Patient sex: M
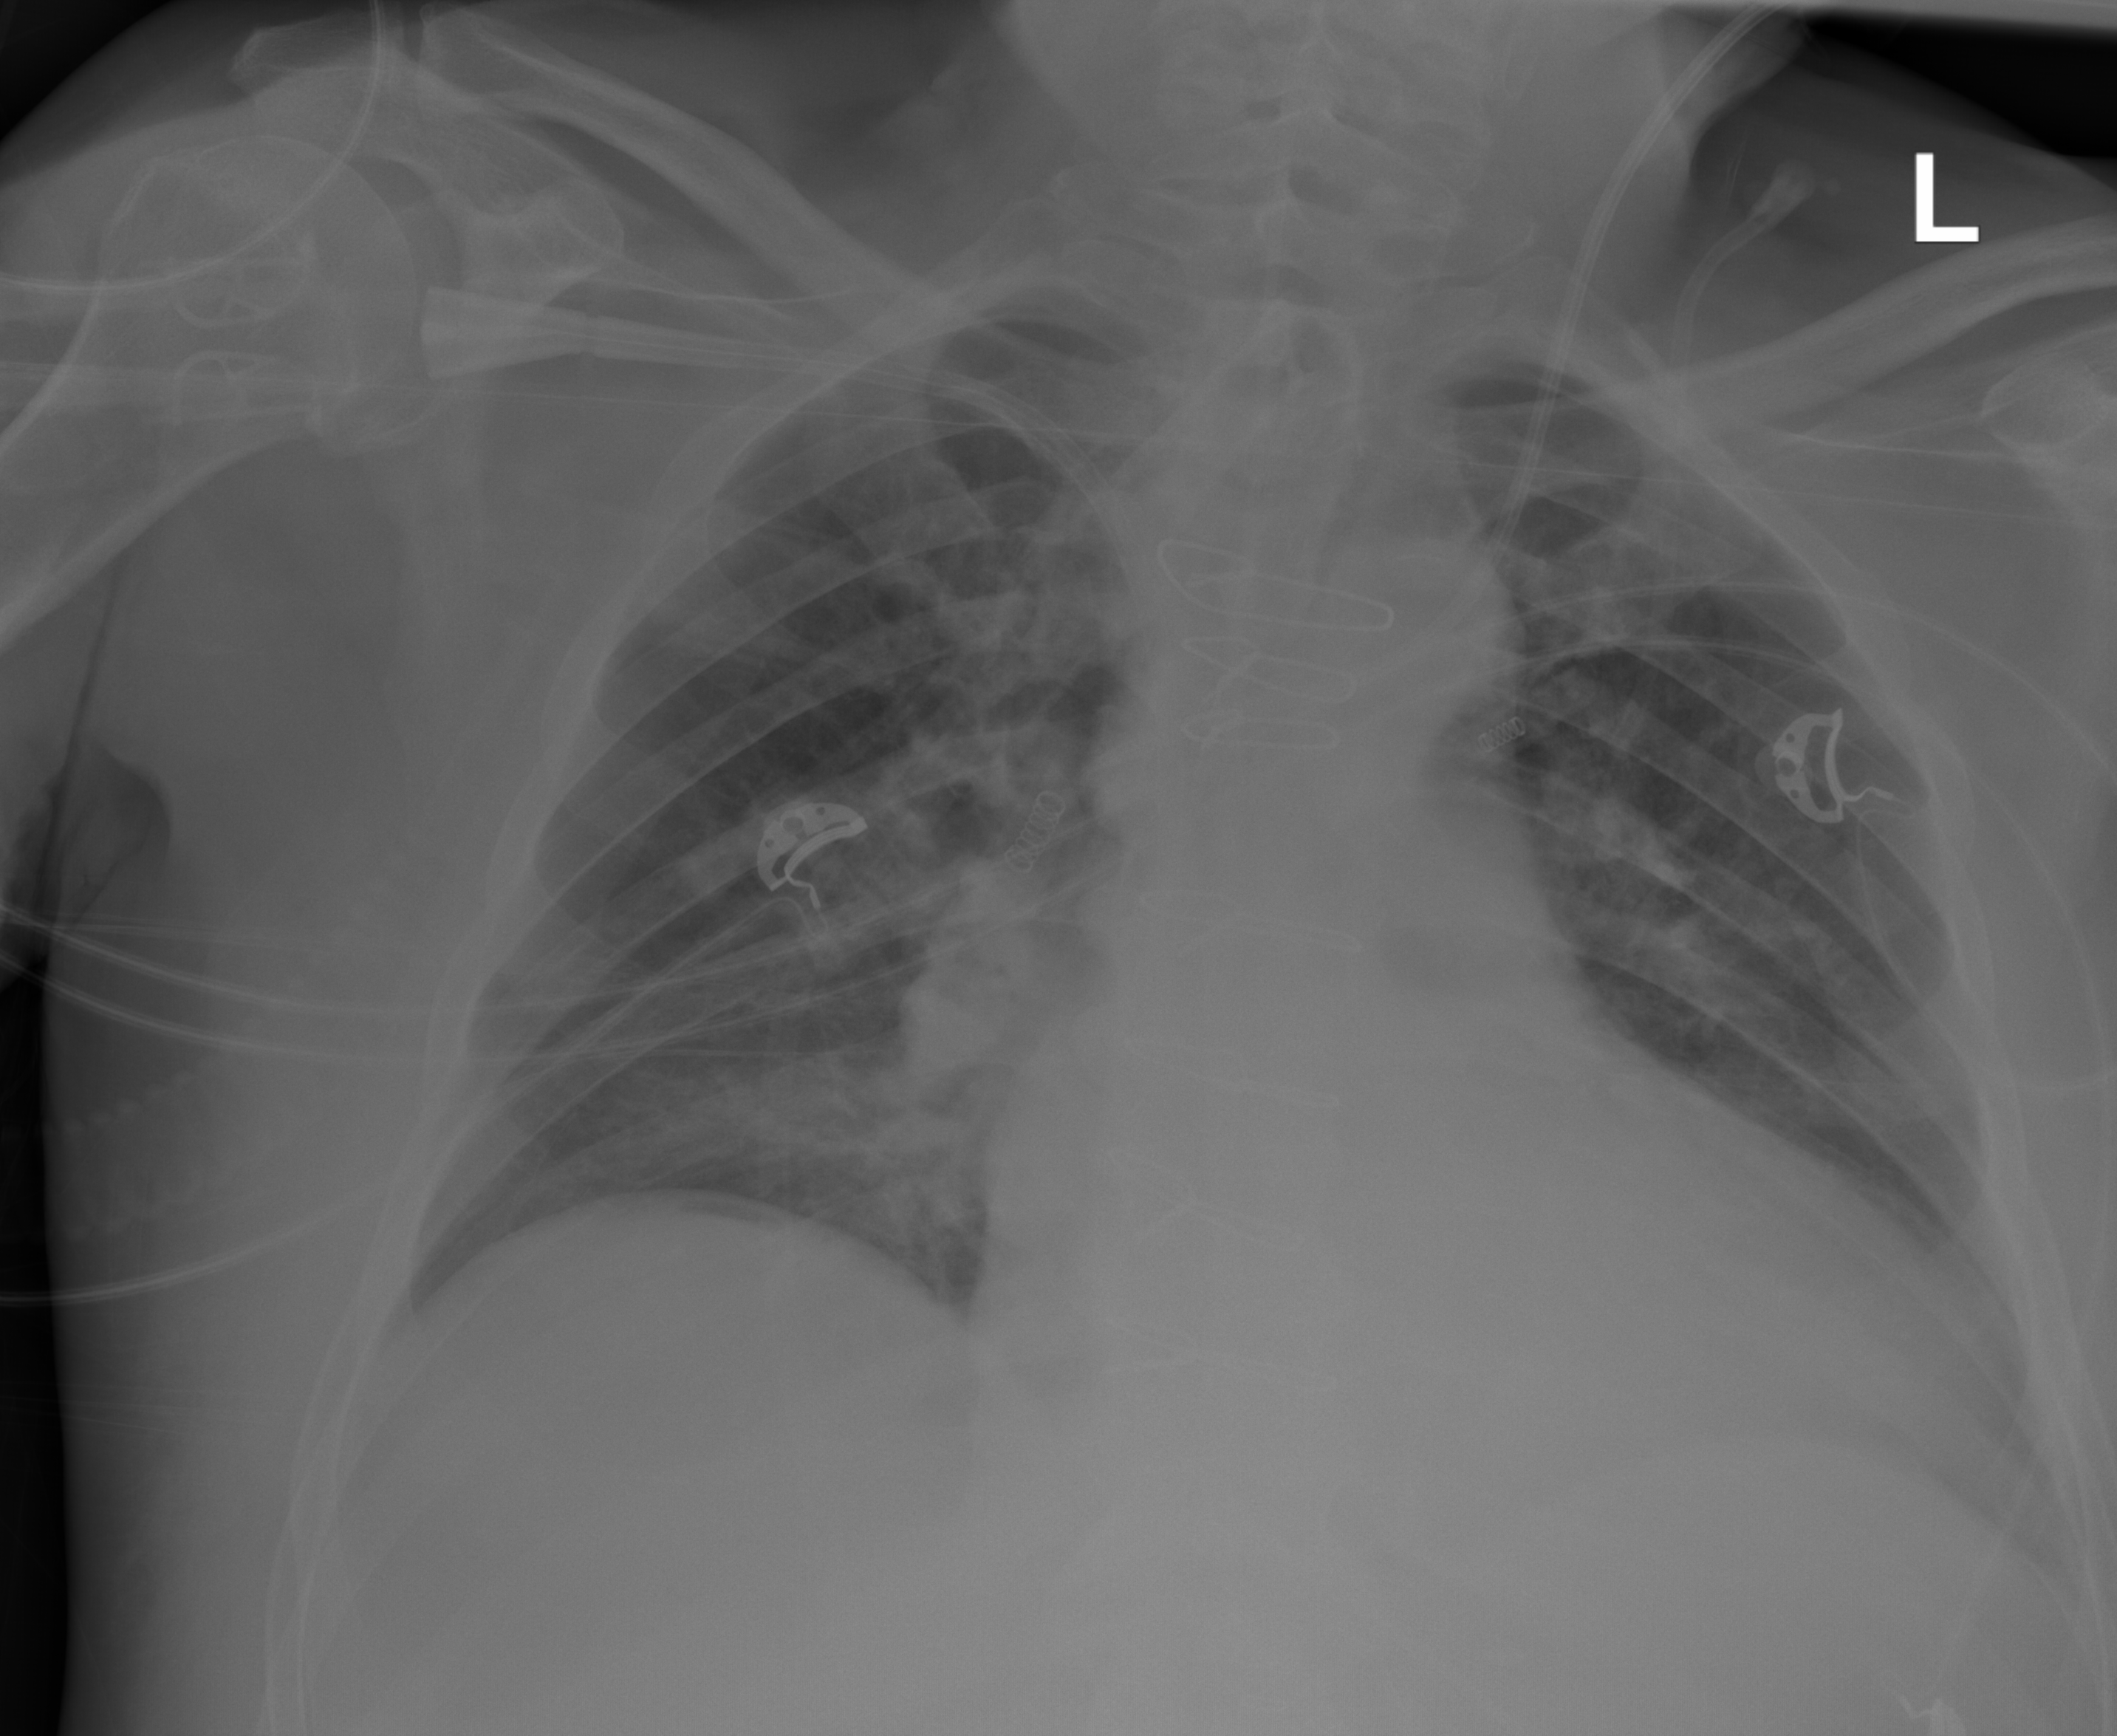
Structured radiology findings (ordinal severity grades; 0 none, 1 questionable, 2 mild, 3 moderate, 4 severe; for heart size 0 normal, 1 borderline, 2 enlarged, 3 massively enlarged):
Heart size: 2
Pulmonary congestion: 0
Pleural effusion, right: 0
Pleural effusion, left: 1
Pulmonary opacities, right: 2
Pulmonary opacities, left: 1
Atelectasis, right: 2
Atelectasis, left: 0